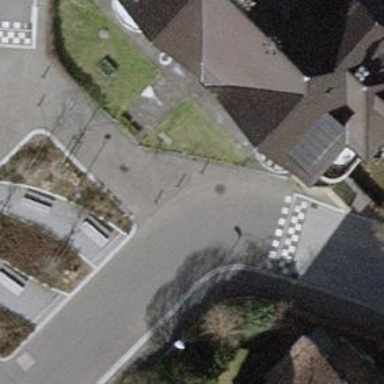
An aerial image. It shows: Bollard.